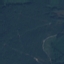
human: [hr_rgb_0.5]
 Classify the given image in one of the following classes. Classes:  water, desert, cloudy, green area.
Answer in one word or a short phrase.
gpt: green area